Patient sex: M
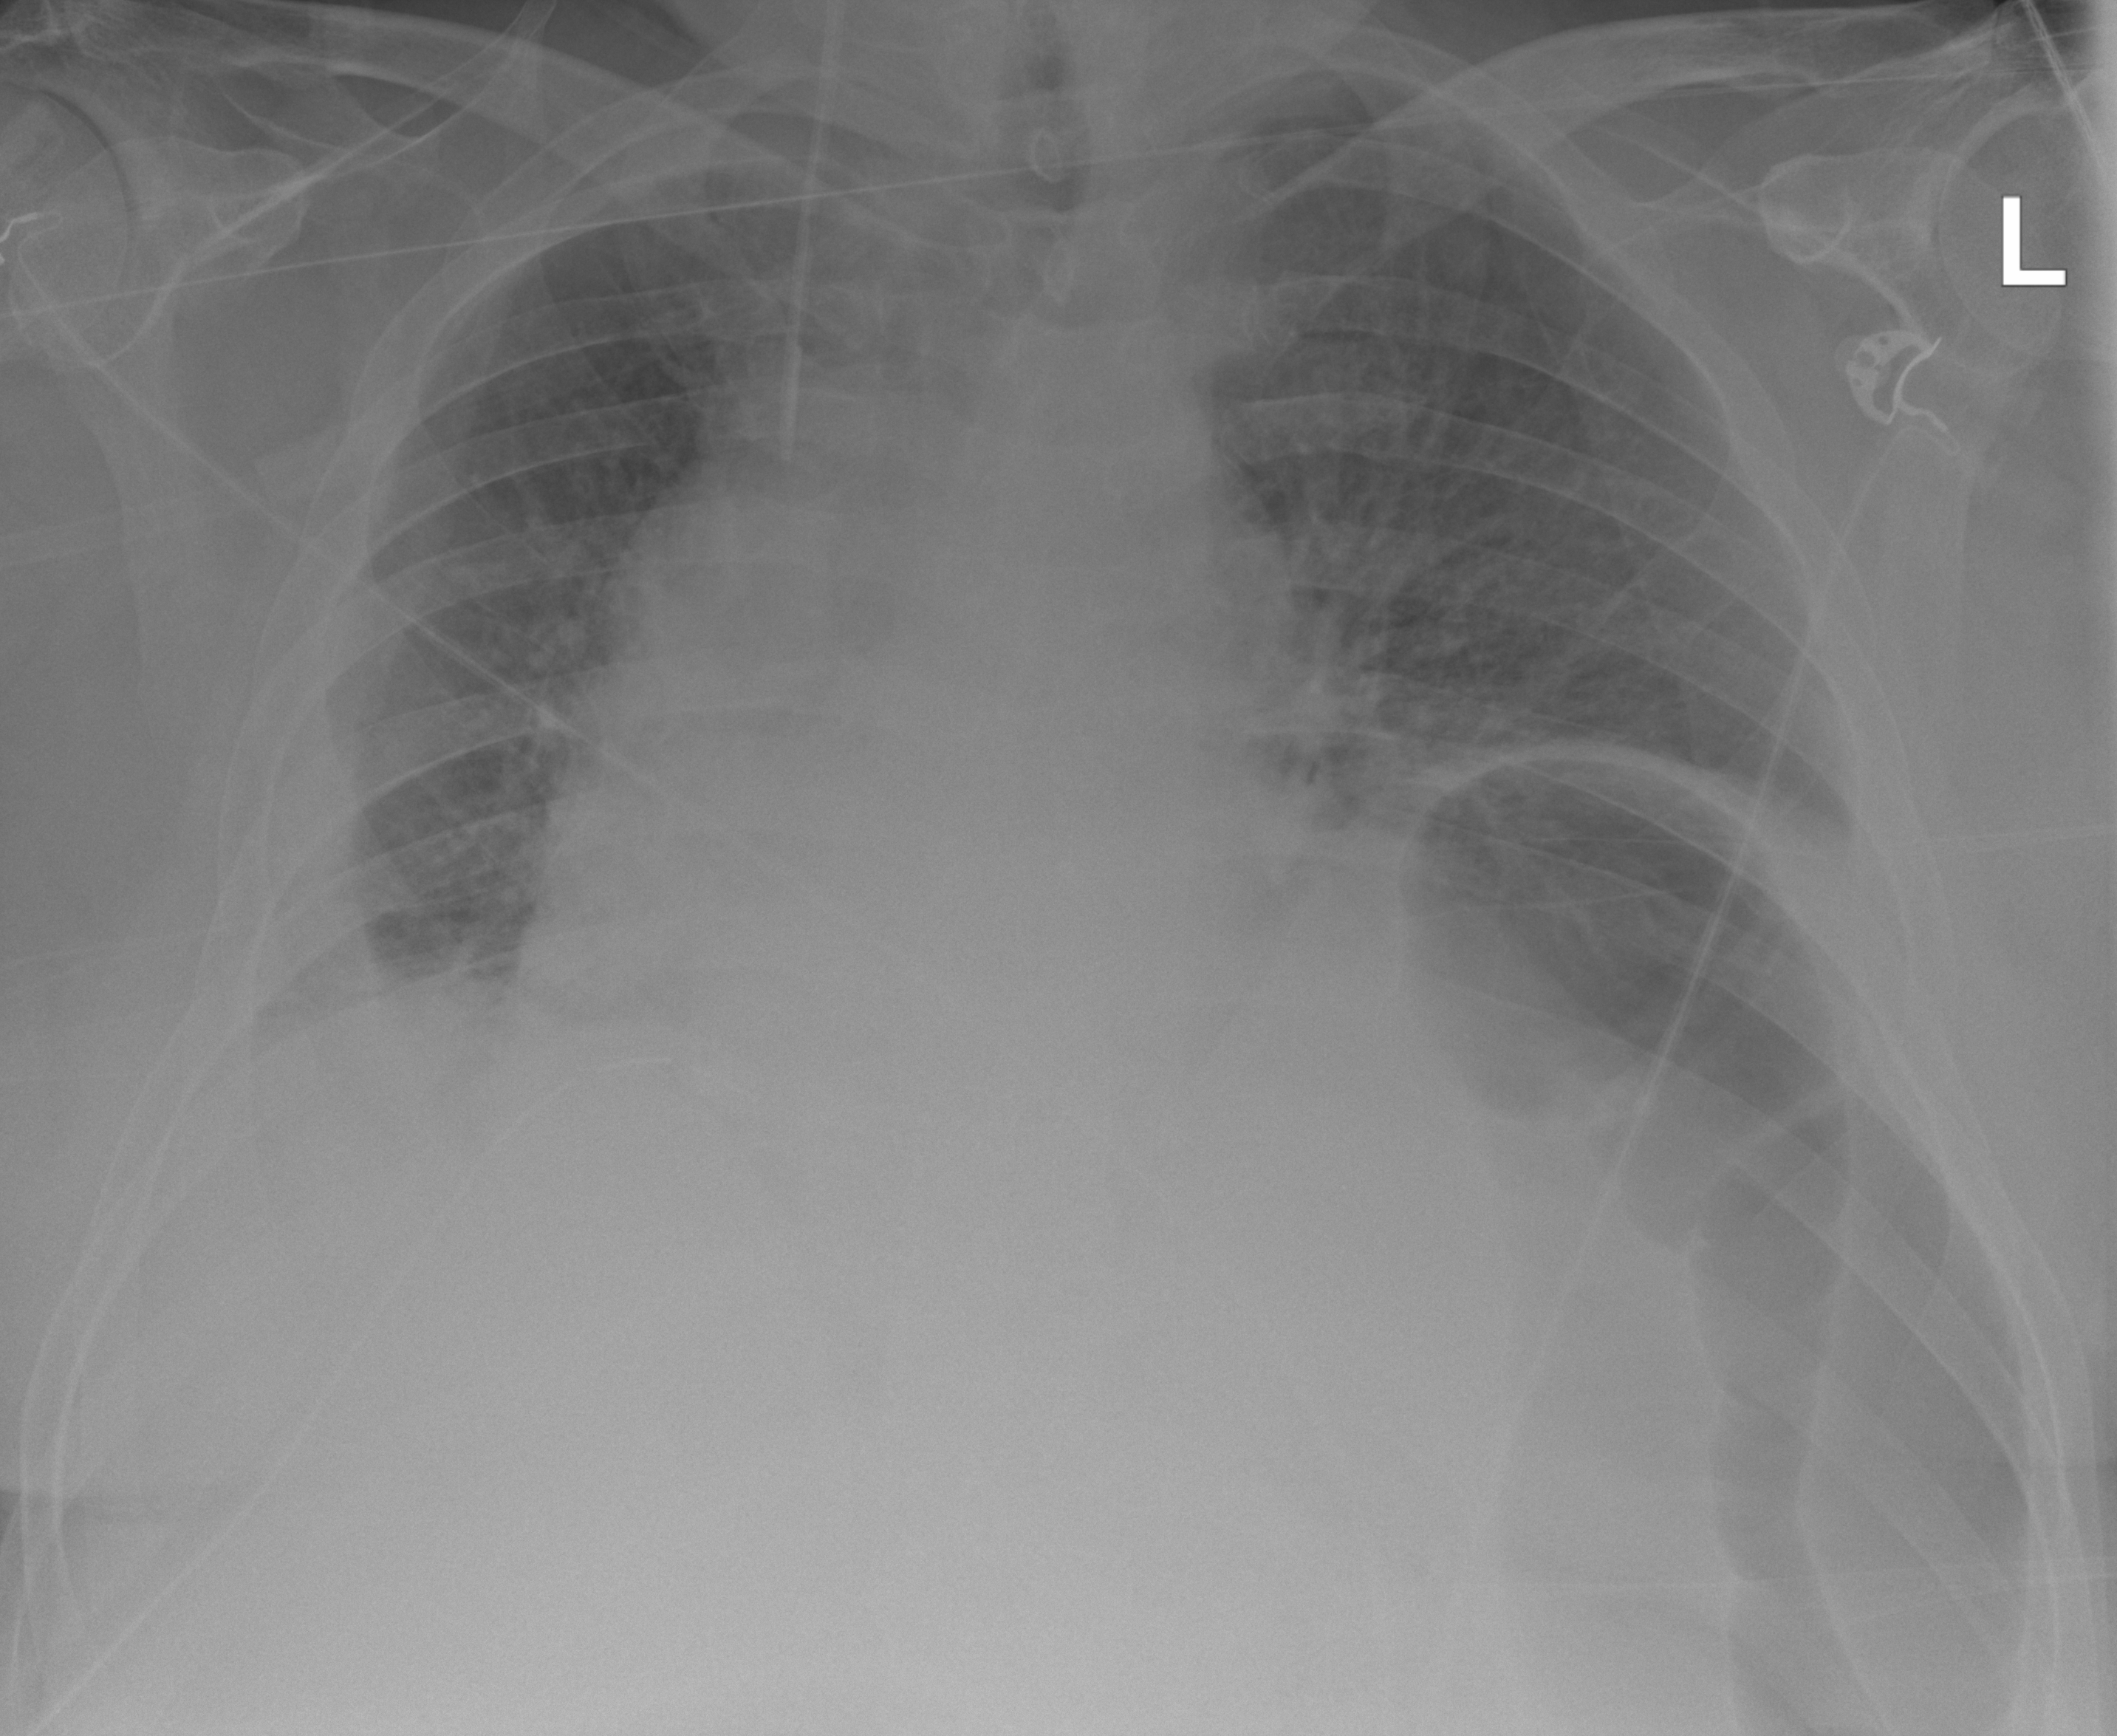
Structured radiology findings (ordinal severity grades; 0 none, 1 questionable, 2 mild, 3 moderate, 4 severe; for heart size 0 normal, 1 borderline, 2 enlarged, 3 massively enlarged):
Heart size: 2
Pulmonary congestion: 2
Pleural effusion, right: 3
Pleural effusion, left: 2
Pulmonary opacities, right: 2
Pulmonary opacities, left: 2
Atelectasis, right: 2
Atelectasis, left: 2